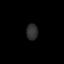
Tissue: skin
Cell type: Myeloid cells
Senescence score: 0.7336
Nuclear area (px): 180
Mean DAPI intensity: 47.217